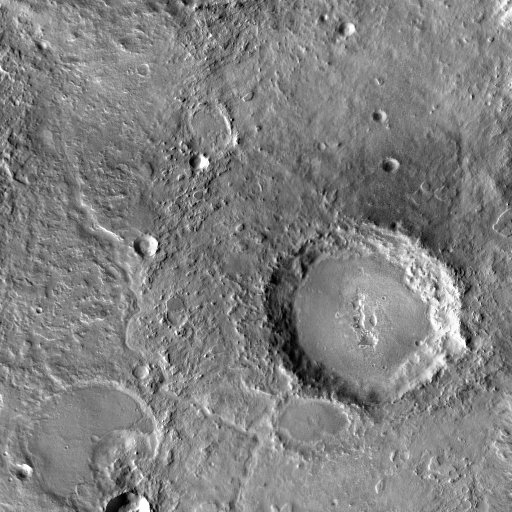
Crater classes present: Background, Other, Buried